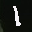
Label: 1